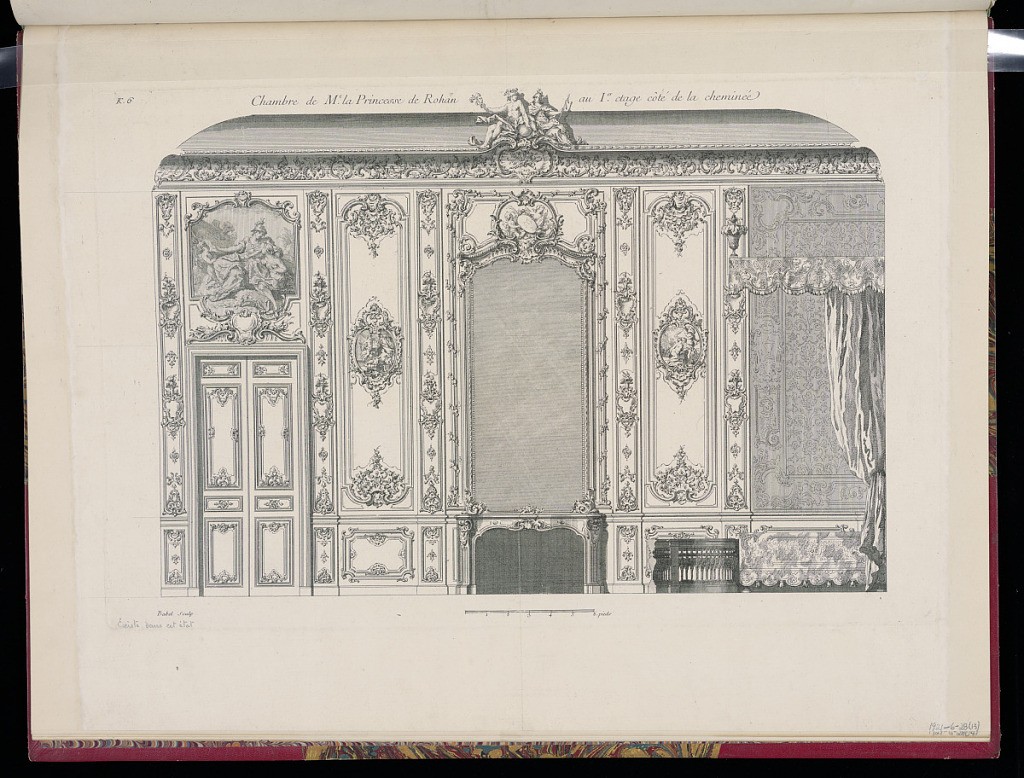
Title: Chambre de Me.la Princesse de Rohan au 1er. etage côté de la cheminée
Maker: Germain Boffrand, French, 1667–1754
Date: after 1745
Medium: Etching and engraving on laid paper
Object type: Bound print
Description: Elevation of the bedroom of the Princess de Rohan in the Hôtel de Soubise, currently a part of the French National Archives. At the center of the elevation is a chimneypiece with a large over-mantel mirror. The walls are richly decorated with carved rocaille paneling, overdoor paintings, ornamented cornices, and tapestries. The plate is signed and numbered.